Question: This a simplified display of my data:

I am interested in how Germany rankings on each of the variables, population, area, Literacy rate_male, etc.
How can I do it?
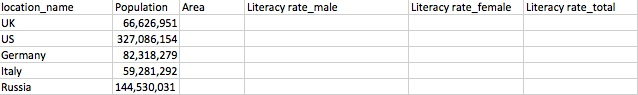
Answer: You seem to have a dataframe with one variable the name of a country and the others numeric. To get an easily reproducible example with a similar structure: start with the built-in dataframe 'mtcars' (evaluate '?mtcars' for details) and then run the following two commands:
'''
mtcars$make <- row.names(mtcars)
row.names(mtcars) <- NULL
'''
Say you wanted to get the ranks of 'Datsun 710' (the third row of the dataframe). Then you could use:
'''
ranks <- apply(mtcars[,names(mtcars) != "make"],2,function(v) rank(v)[which(mtcars$make == "Datsun 710")])
'''
Resulting variable looks like:
'''
> ranks
mpg cyl disp hp drat wt qsec vs am gear carb
24.5 6.0 6.0 7.0 20.0 7.0 23.0 25.5 26.0 21.5 4.0
'''
In your case, something along the lines of
'''
ranks <- apply(df[,names(df) != "location_name"],2,function(v) rank(v)[which(df$location_name == "Germany")])
'''
should work.